Question: I want to create a window that will dismiss when it lose its focus in the wm_nclbuttondown handler, just like what firefox's menu button window does. But I didn't manage to do it. The new window would lose its focus immediately after its creation.
So I digged with spy++ and found WM_NCLBUTTONDOWN would always cause main window focused, here is the messages logged with spy++:

in which 0xb13f2 is the main window's hwnd, and 0x46139a is the new window hwnd.
Then how to set focus correctly?
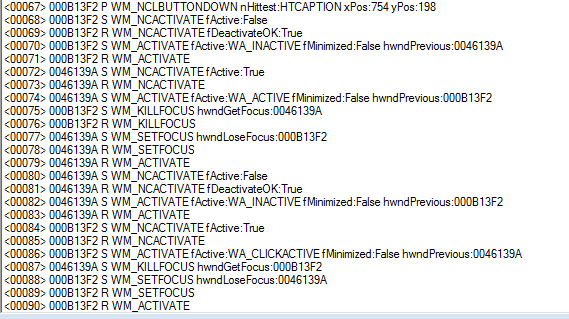
Answer: I tried a lot methods:
1. pre-translate the wm_nclbuttdown to wm_lbuttondown.
2. nchittest all the window area as HTCLIENT and then try to handle the move and resize manually, but this modification is too huge to continue.
3. in wm_nclbuttondown handler, sendmessage wm_lbuttondown.
4. call setfocus a lot.
...
Some works, but bring other problems. Finally I used spy++ log the messages of firefox, and found that just make nchittest return HTCLIENT in the area where you need to handle left button down message.